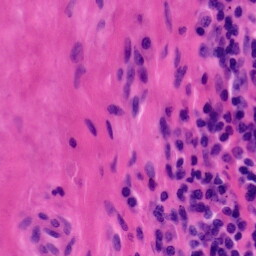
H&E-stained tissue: Tonsil